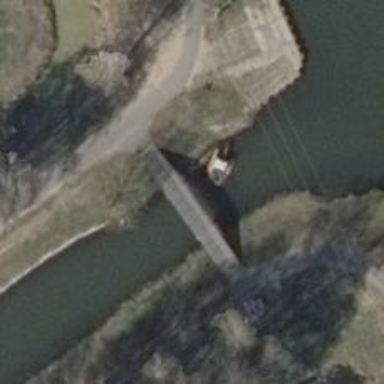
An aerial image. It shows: Path on bridge.